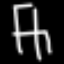
Label: chair